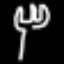
Label: fork